Question: quick question, I'm currently trying to style a font to resemble the letters pictured below. Before I proceed any further I just wanted to be sure there wasn't already a standard, web-safe, font that resembles these letters. I'm not familiar with font design terminology, so I'm not sure what the technical description of the letters below would be. Thanks much.

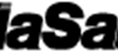
Answer: I don't think there is a standard pre-installed web font (Like Arial, Times ....) out there that is this bold. Under some circumstances, you can <URL> using the 'font-weight' property but cross-browser support is very shaky, and the font needs to support the boldness.
<URL> font which seems to come pretty close. Maybe that is an option?